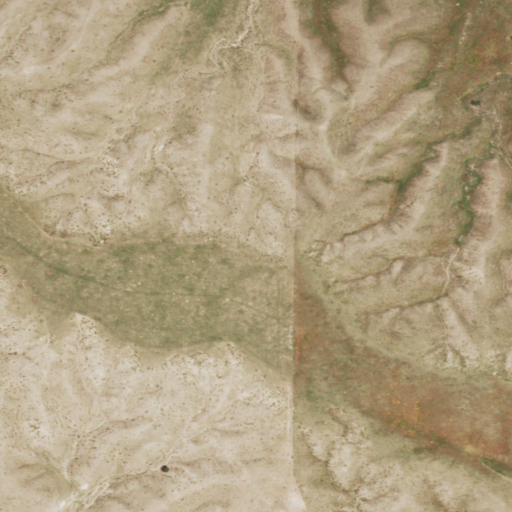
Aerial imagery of ridge(s) in Wyoming named Rattlesnake Point containing only grassland